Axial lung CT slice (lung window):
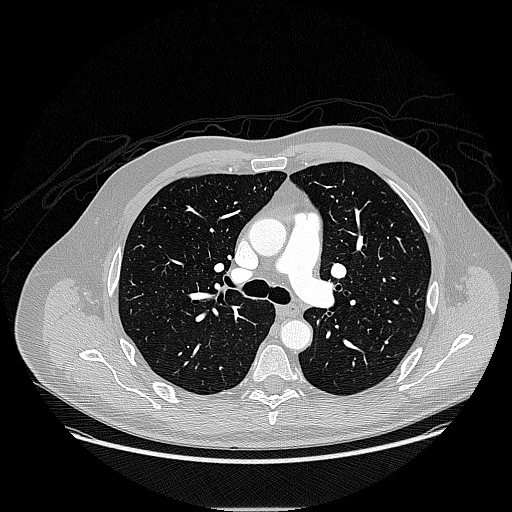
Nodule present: no